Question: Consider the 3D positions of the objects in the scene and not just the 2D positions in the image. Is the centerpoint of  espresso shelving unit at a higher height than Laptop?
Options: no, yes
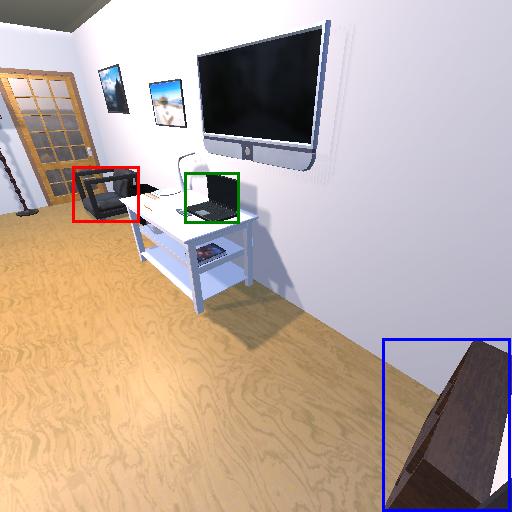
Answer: no